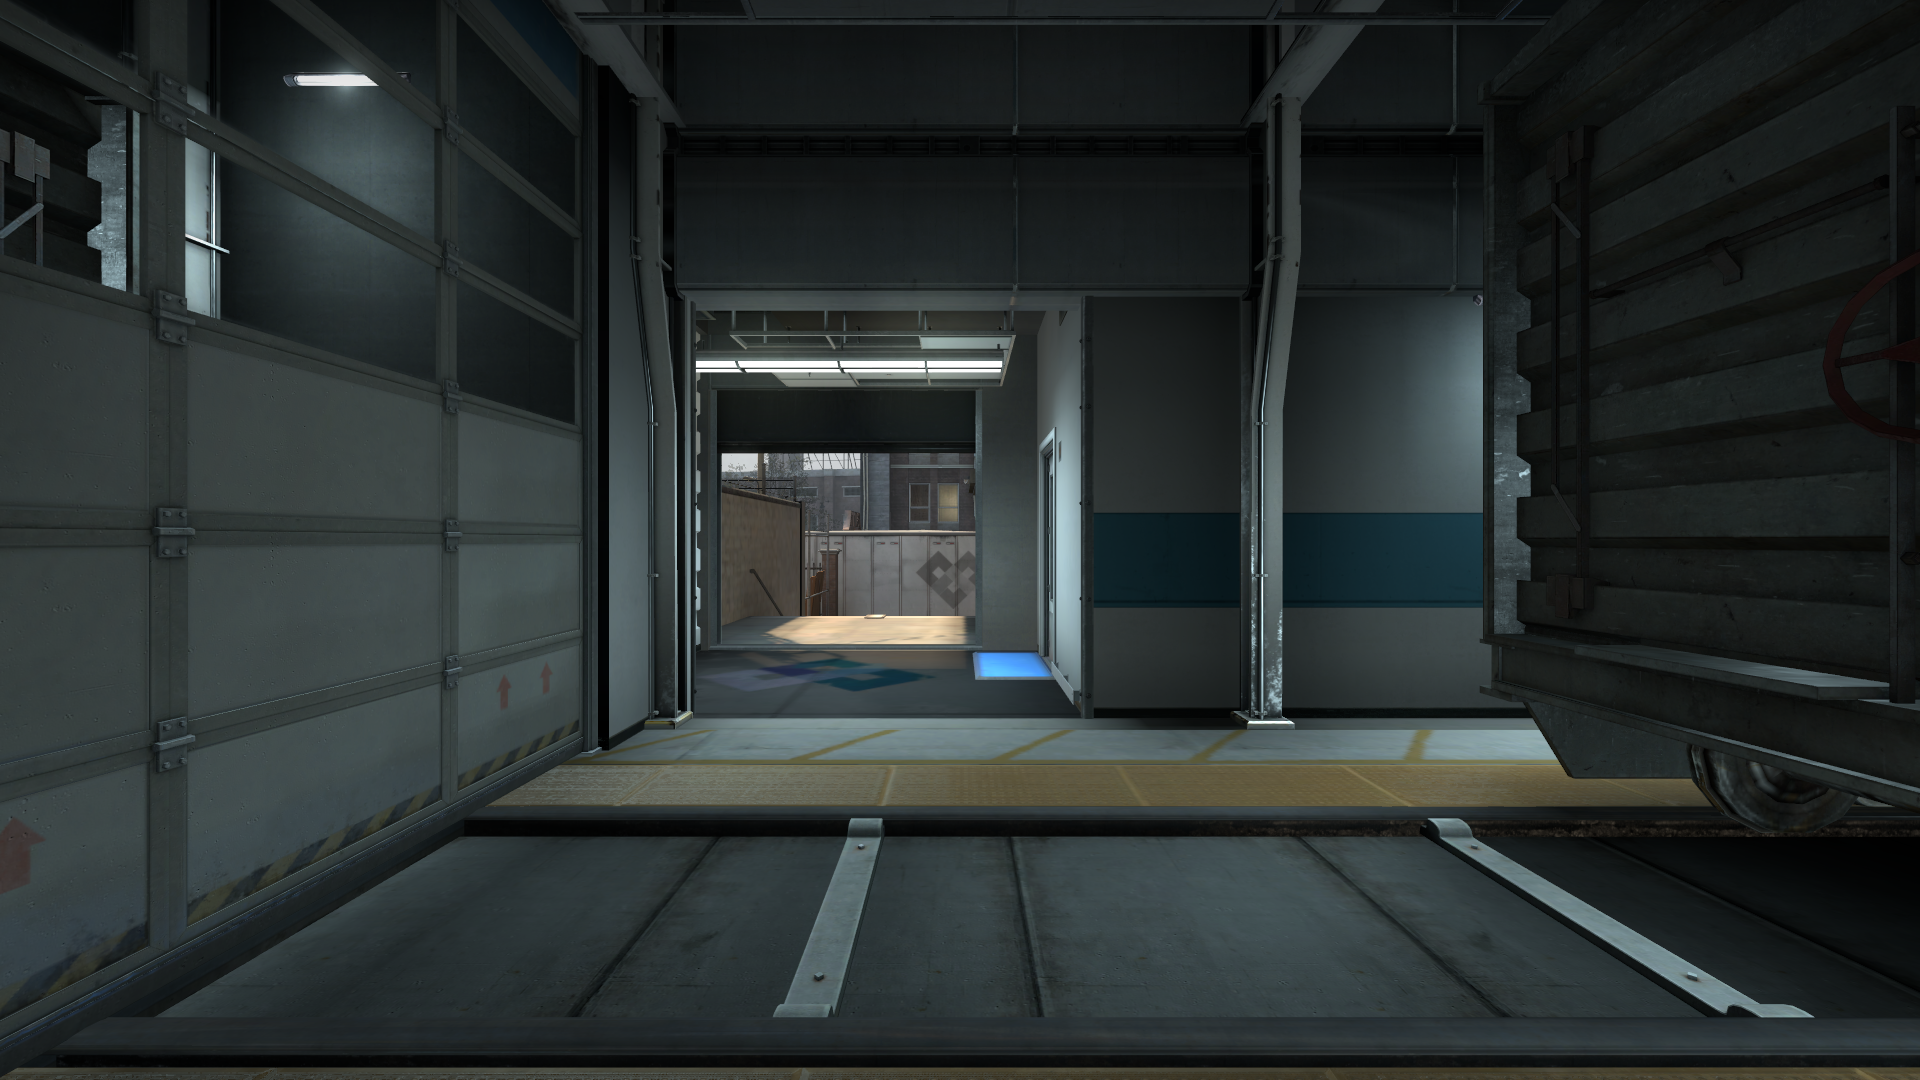
Map: de_train